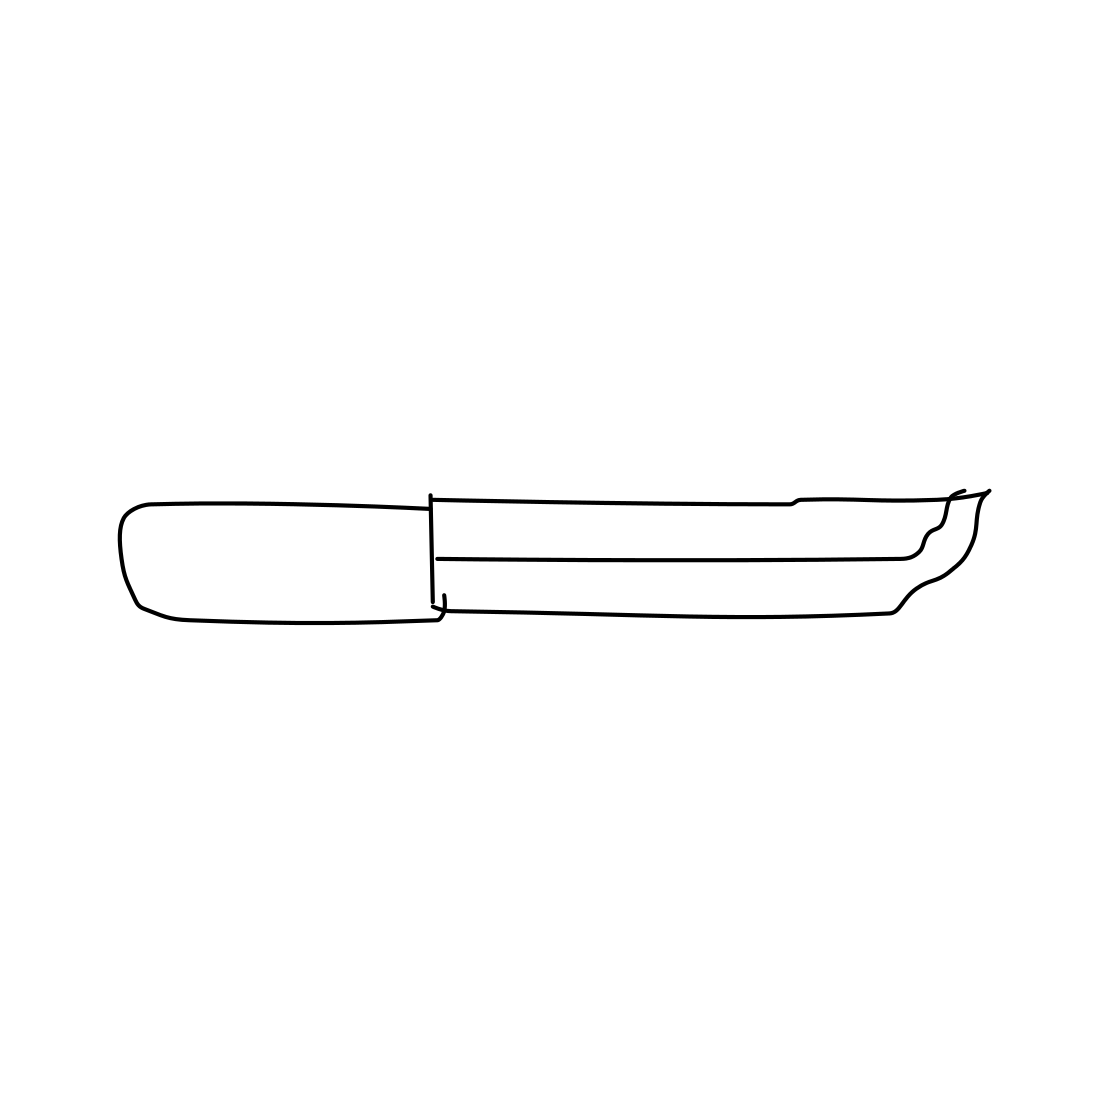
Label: knife